Current action and preconditions to check: trajectory_clear

Your task: For each precondition in the list above, predict whether it will hold at this action.

Consider the current scene as observed from the mobile robot's camera, and analyze the predicted future states of all dynamic agents (e.g., people, animals, vehicles, or any moving entities) within the NEXT SECOND.

IMPORTANT: Only answer "very likely" if you are absolutely certain—based on strong, clear evidence—that a dynamic agent will violate the precondition in the predicted future state. Do NOT answer "very likely" for unlikely, ambiguous, or low-probability risks.

Ask yourself for each precondition: Is there a high probability, with clear and convincing evidence, that the predicted future states of any dynamic agent will interfere with the predicted future state of the currently executing action within the NEXT SECOND, causing that precondition to fail?

Assess the risk level based on these predictions. Use "likely" or "very likely" if motions create a clear risk of interference.

Use "neutral" or "improbable" if agents are nearby but their predicted paths are clearly diverging or non-conflicting.

Failure Risk Categories: "very improbable", "improbable", "neutral", "likely", "very likely"

Answer Format: Output ONLY the probability_of_failure value from these categories: "very improbable", "improbable", "neutral", "likely", "very likely"

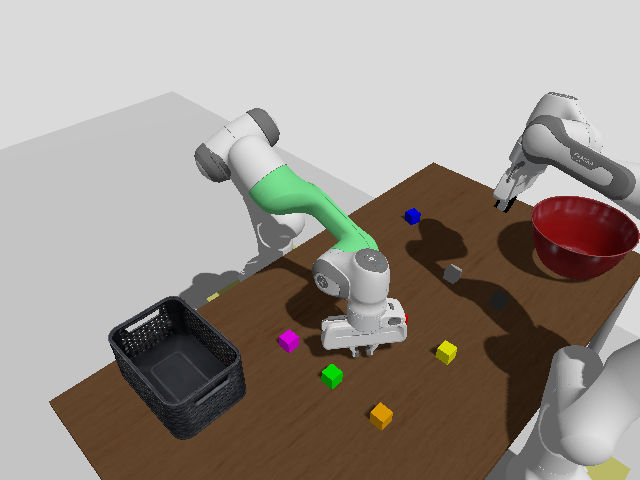

Answer: very improbable